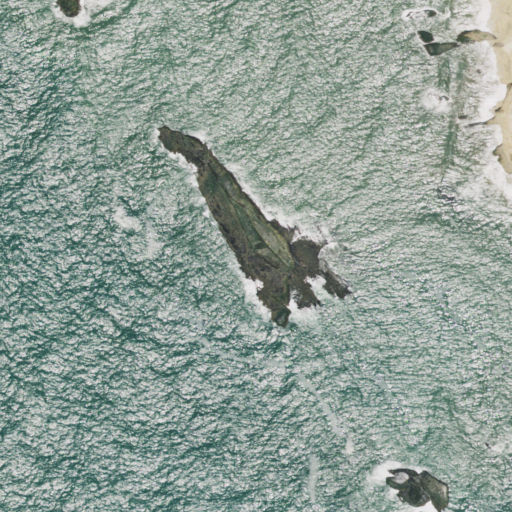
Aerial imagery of island in California named Seal Rock containing open water, shrub, and barren land